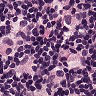
Metastatic tissue present: yes